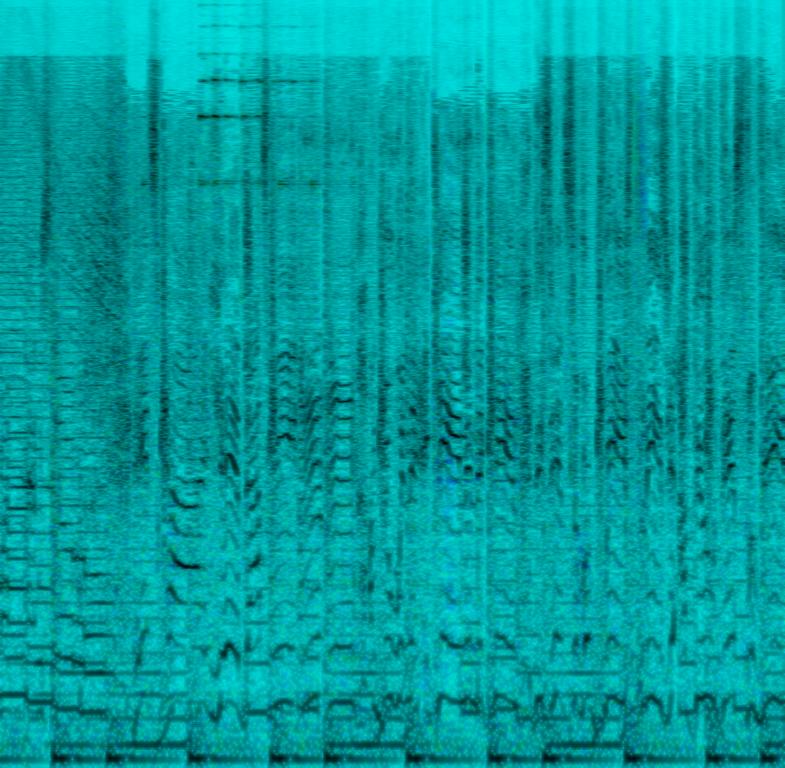
A male rapper sings this exciting melody. The tempo is fast with a groovy bass line, grunge keyboard tones, strong drumming rhythm, various percussion hits and beeping tones. The song is pulsating and energetic. The audio quality is very poor.